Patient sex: M
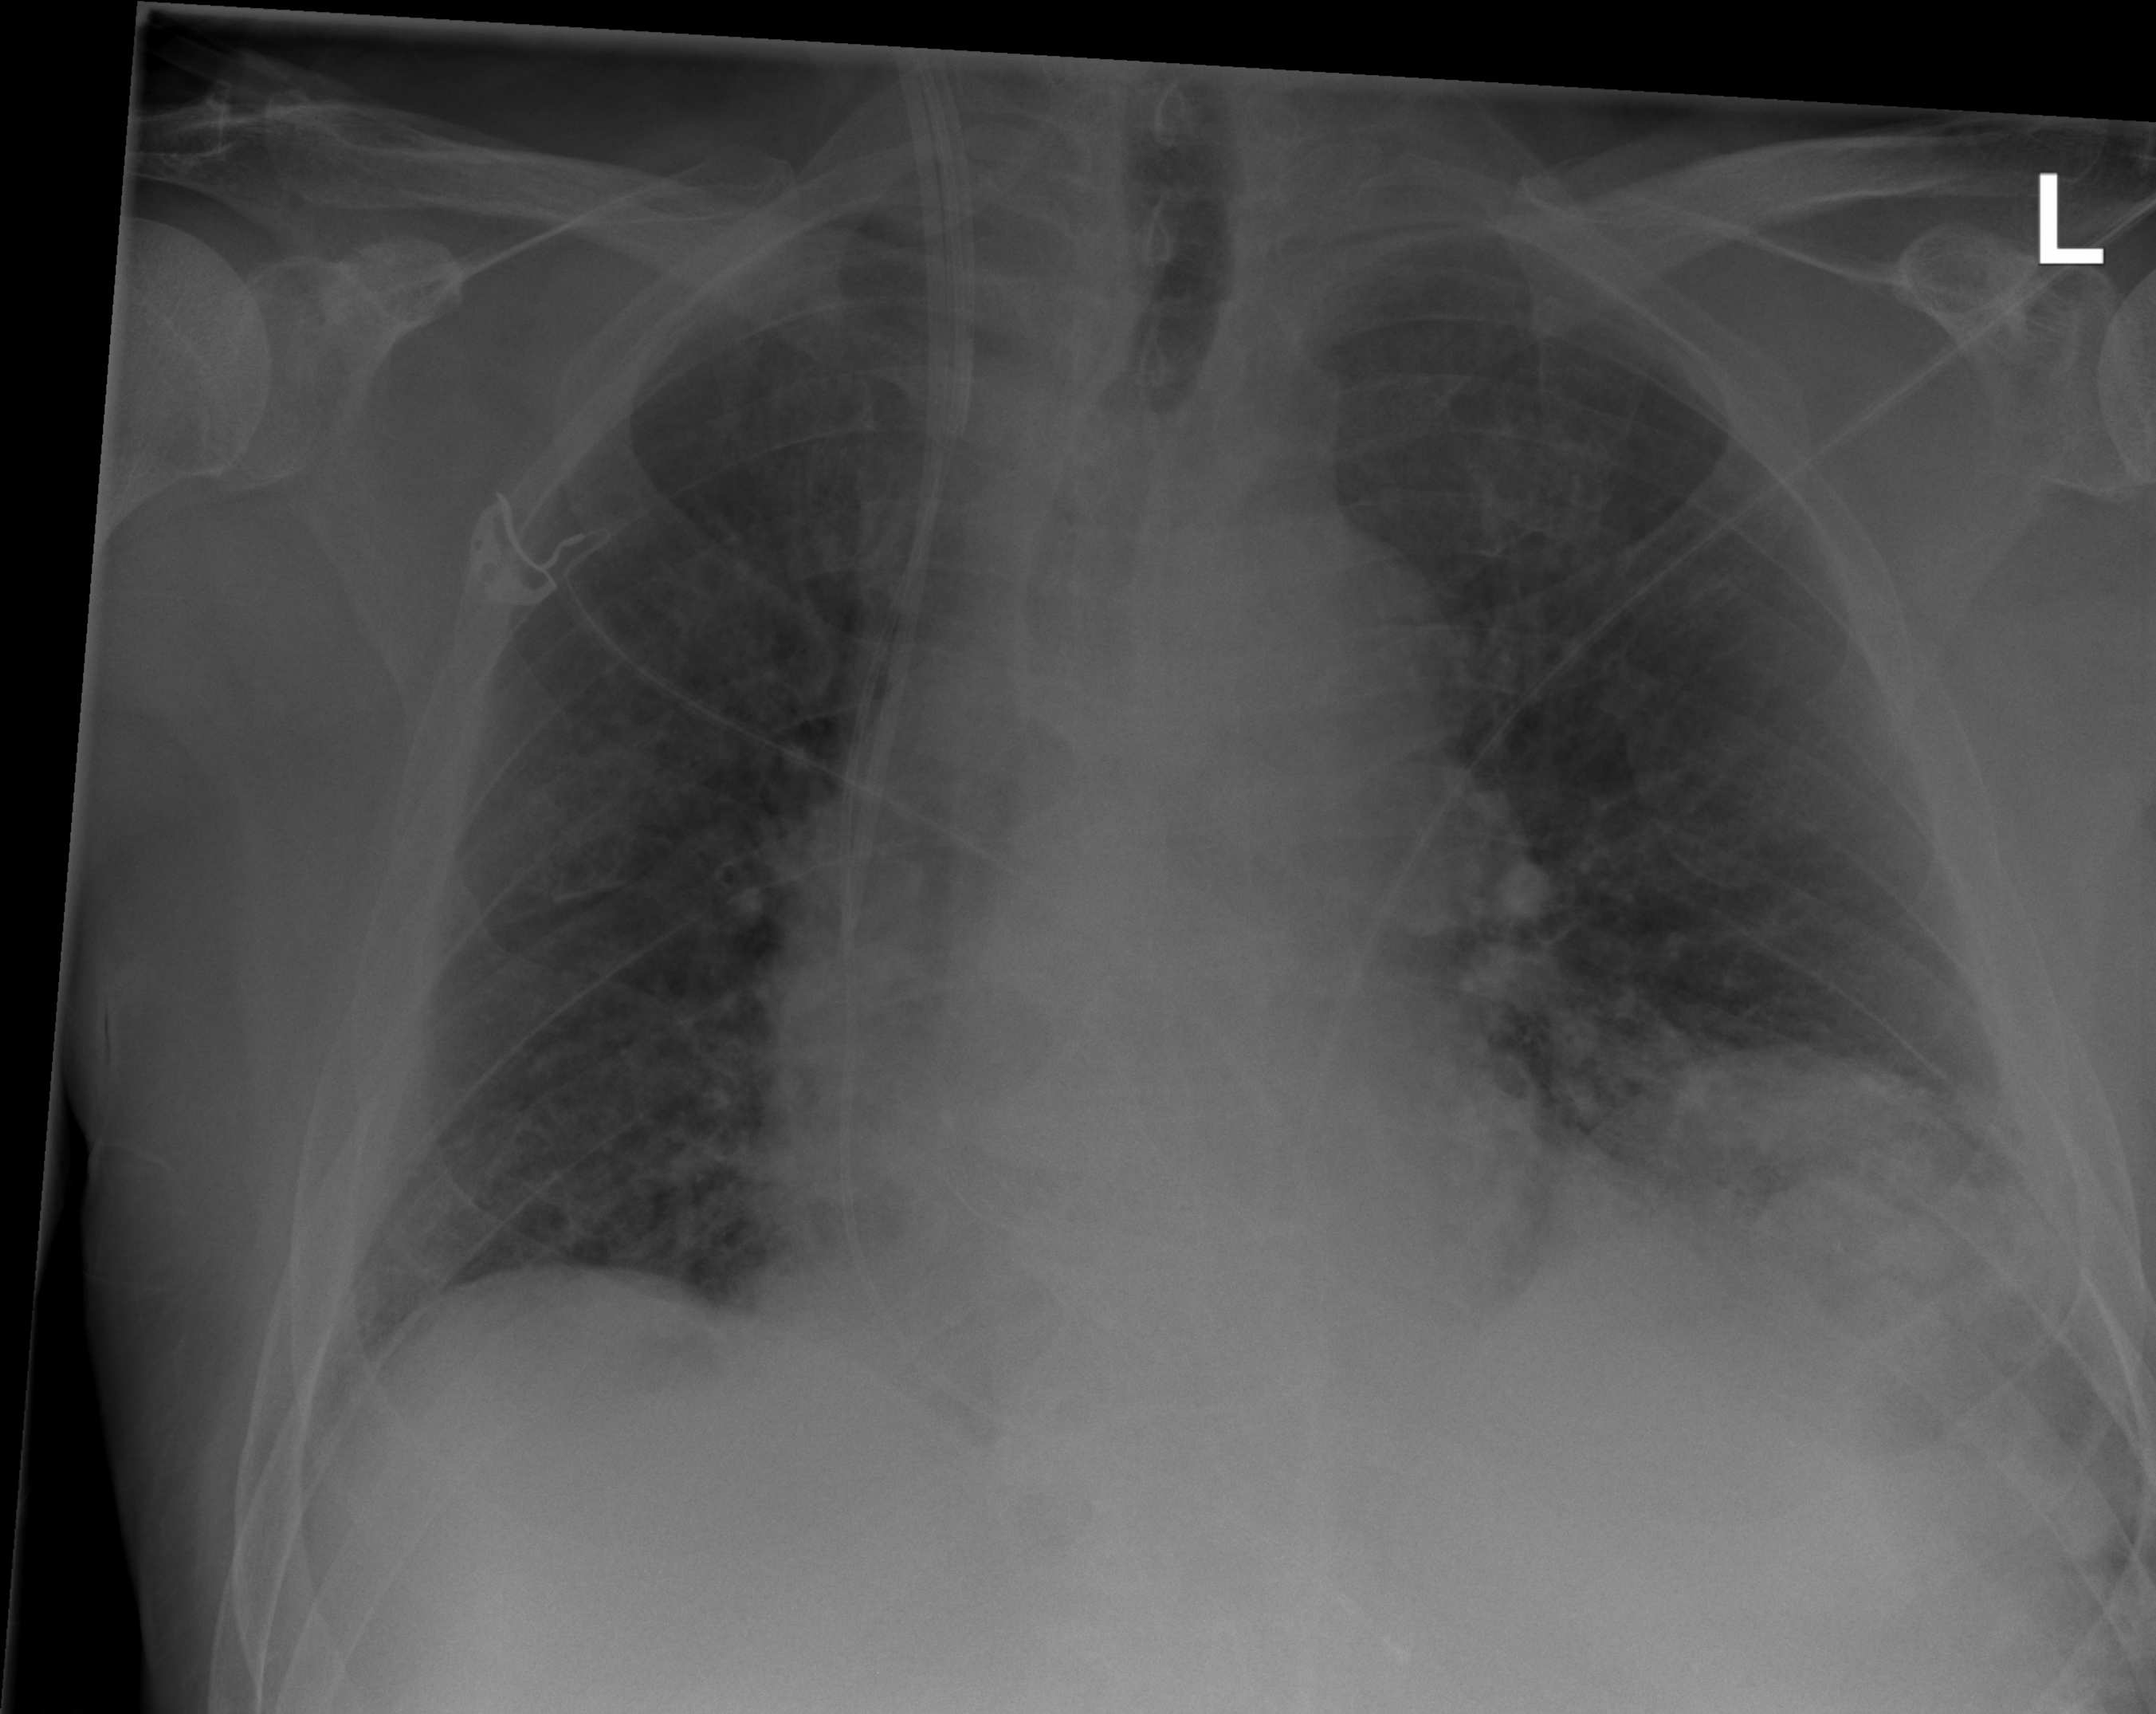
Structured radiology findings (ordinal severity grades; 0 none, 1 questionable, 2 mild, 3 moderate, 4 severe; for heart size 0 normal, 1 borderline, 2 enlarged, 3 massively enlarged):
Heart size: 1
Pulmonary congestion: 2
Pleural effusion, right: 2
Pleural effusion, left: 1
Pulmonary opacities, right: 0
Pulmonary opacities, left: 2
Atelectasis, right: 2
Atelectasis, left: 2